Question: So, I am working on a loan payoff sheet and I wanted my excel sheet to be automatically updating.
One of my questions was answered when I searched how to select data corresponding to today's date using the function 'VLOOKUP(TODAY(),A:B,2,0)' but that will only respond data in the column adjacent to today's date.
I would like to sum the data in the column of daily interest from the start date (provided) and have it automatically update for today's date. Attached is a snapshot of what I am trying to describe.

I currently have the dates stretched out several months in the future and am just summing the entire column of daily interest values.
If anyone knows how I can choose a start date of the first day and then automatically sum the values of the dates in between that would be fantastic.
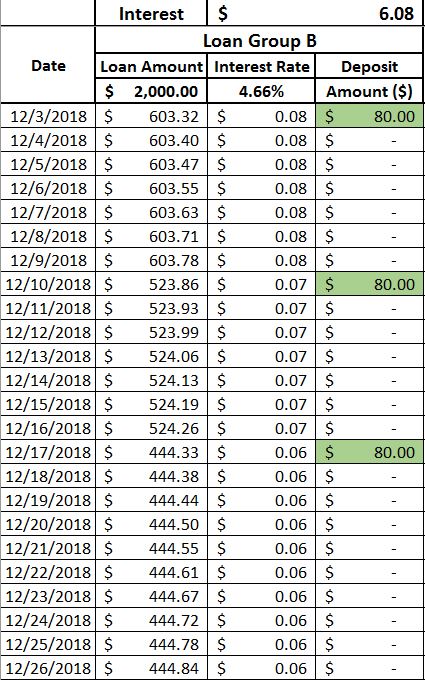
Answer: Assuming Column A is your Date column and its the only numbers in the column you can use:
'''
=MIN(A:A)
'''
Having said that normally charts like this are built by a start date provided in a cell somewhere. If you can find that cell, simply link to it instead.
In order to get your sum of only appropriate dates, you will want to look at the formula SUMIFS. This will allow you to have multiple criteria that all have to be true. Assuming your interest is in column C you might be able to use the following formula:
'''
=SUMIFS(C:C,A:A,">="&MIN(A:A),A:A,"<="&TODAY())
'Substitute your direct cell link for MIN(A:A) if you have it
'''
Basically
'''
=SUMIFS(Range to sum, range to check 1, criteria for check 1, range to check 2, criteria for check 2)
'''
If for some reason you have data above and below your dates and interest column, you may need to adjust your ranges from A:A to A5:A678 where 5 is the first row of your data and 678 is the last row of your data.